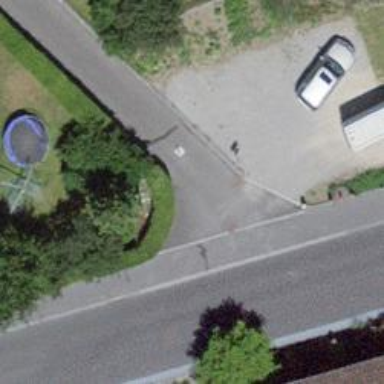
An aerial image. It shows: Bollard barrier.